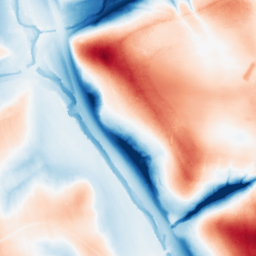
Category: trend_removal
Decomposition family: local_polynomial
Decomposition parameters: window_size: 101
degree: 2
Upsampling method: quadratic
Upsampling parameters: scale: 8
Upsampling scale: 8